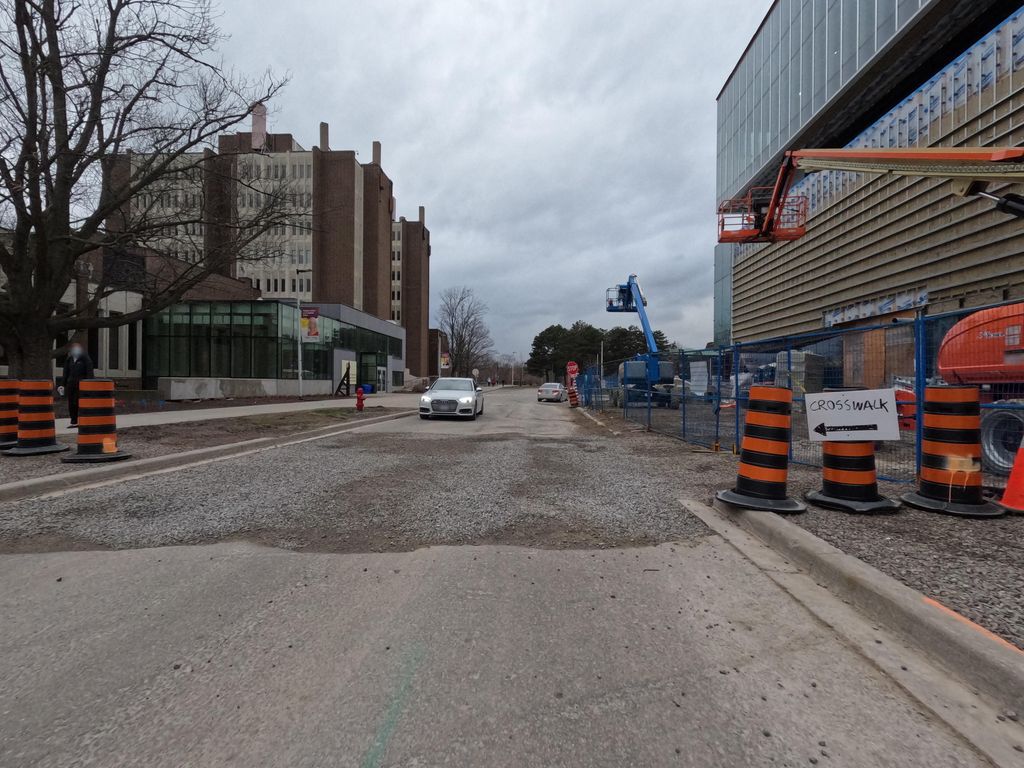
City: hamilton